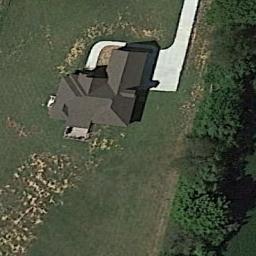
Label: sparse_residential